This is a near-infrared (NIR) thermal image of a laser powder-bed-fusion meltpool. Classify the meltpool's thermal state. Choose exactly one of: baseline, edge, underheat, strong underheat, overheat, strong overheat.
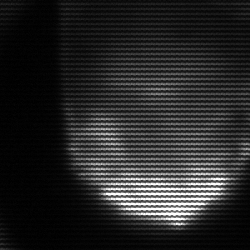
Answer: edge